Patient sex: M
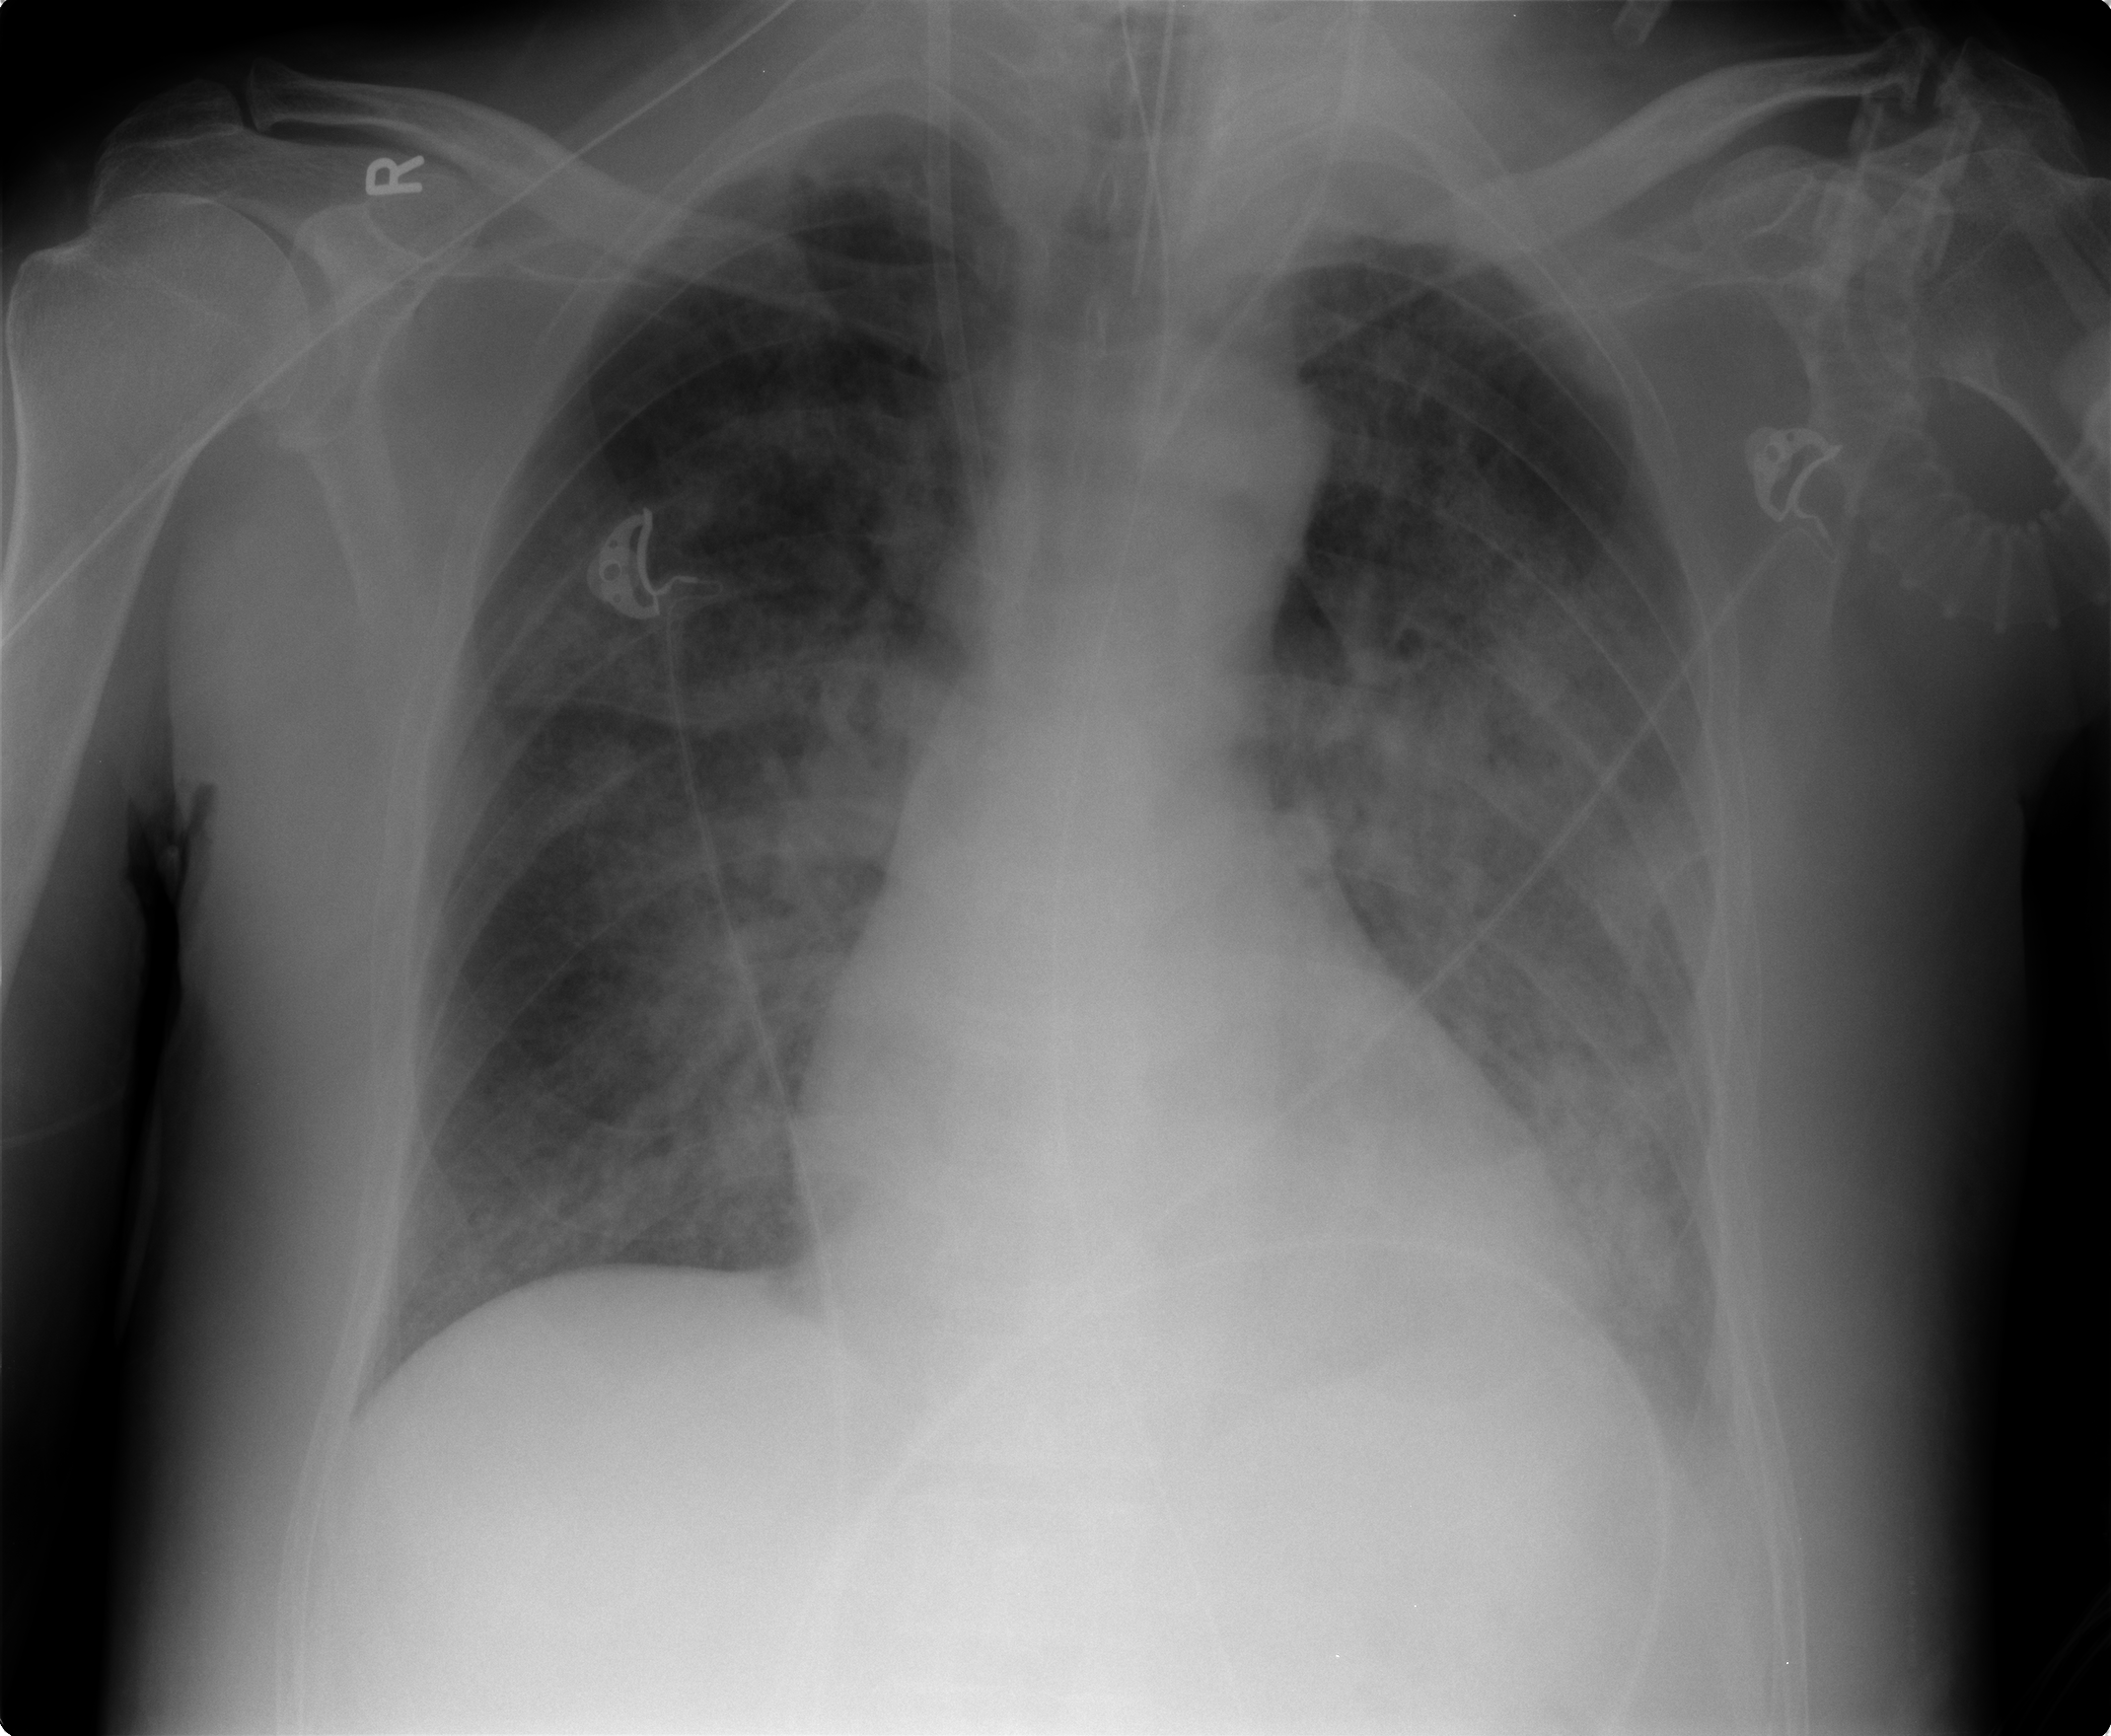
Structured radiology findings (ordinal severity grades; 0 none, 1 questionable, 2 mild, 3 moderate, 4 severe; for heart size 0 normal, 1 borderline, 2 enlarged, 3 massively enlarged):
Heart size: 0
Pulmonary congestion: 0
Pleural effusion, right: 0
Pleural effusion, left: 2
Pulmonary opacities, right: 3
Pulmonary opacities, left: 3
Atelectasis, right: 1
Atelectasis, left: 2